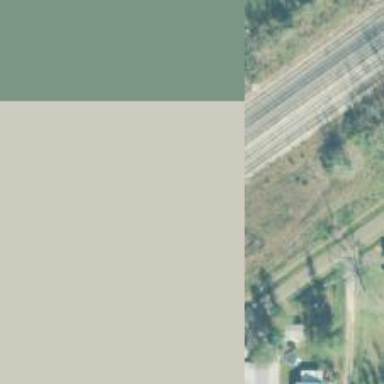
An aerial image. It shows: Railway yard.